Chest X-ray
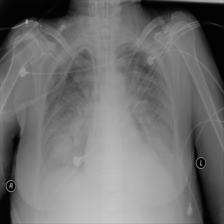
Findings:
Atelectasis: negative
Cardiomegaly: negative
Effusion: negative
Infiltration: positive
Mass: positive
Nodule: negative
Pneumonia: positive
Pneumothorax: positive
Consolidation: negative
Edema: positive
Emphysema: negative
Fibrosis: negative
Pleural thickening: negative
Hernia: negative